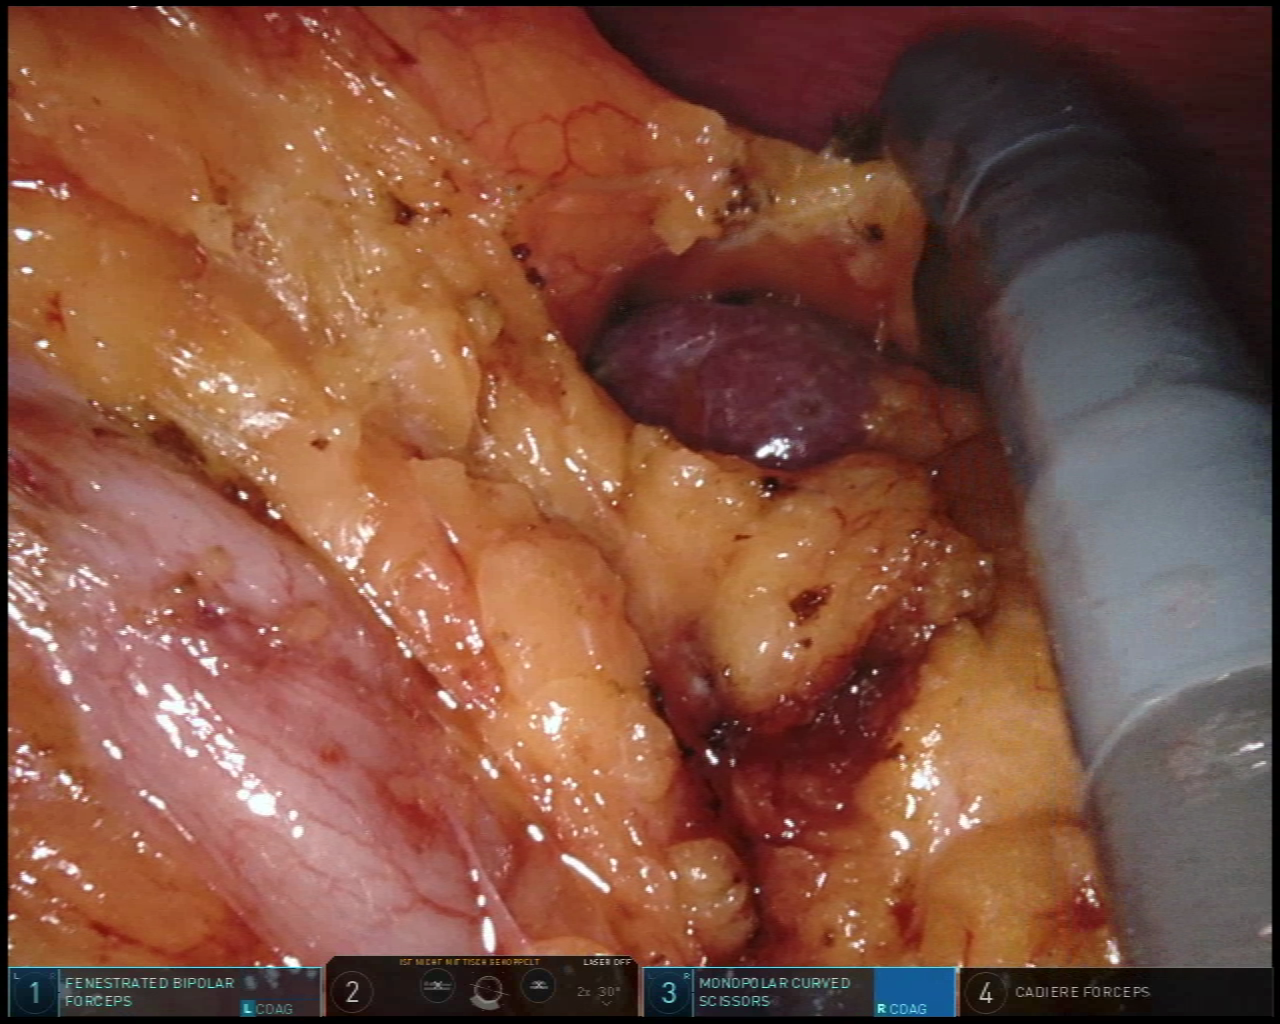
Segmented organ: spleen
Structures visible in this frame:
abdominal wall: yes
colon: no
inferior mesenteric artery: no
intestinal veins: no
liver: no
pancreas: no
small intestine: no
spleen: yes
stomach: yes
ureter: no
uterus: no
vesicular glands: no